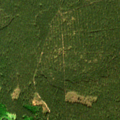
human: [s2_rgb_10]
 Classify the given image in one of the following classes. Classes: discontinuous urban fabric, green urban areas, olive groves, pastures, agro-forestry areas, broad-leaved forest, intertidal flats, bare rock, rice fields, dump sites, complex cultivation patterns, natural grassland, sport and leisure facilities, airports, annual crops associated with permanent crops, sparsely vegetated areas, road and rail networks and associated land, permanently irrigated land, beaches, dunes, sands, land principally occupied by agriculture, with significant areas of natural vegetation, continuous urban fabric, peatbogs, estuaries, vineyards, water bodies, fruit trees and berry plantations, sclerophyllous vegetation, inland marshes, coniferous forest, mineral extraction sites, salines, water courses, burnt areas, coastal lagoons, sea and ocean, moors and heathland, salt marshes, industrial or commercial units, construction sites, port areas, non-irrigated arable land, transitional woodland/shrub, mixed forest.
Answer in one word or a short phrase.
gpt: coniferous forest, mixed forest